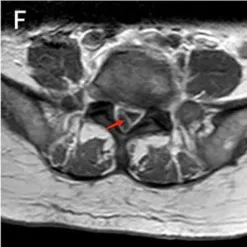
(F) Axial T1-enhanced image showed a large range of irregular non-enhanced areas in the soft tissue of the right posterior side of the at the L5 level, and a ring-enhancing lesion in the right posterior part of the intradural sac with no obvious internal enhancement.
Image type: radiology (mri)